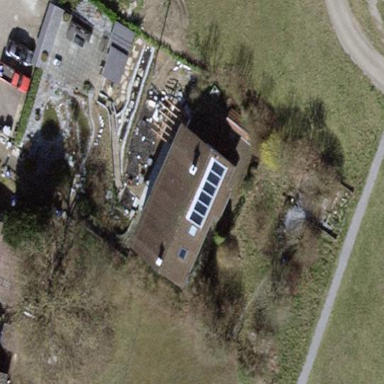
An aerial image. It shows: Gabled house with the roof oriented along the building.